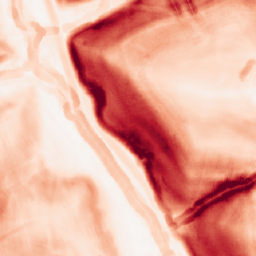
Category: morphological
Decomposition family: morphological_gradient
Decomposition parameters: size: 5
shape: disk
Upsampling method: nearest
Upsampling parameters: scale: 2
Upsampling scale: 2